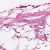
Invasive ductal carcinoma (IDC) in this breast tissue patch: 0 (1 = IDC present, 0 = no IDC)